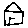
Label: house